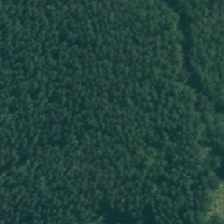
Land cover: harvested_forest